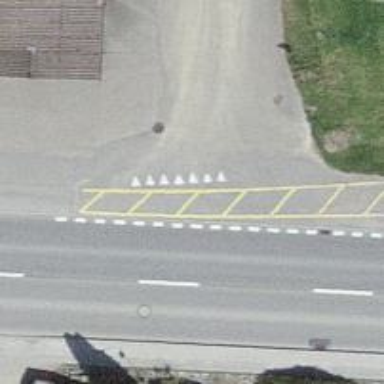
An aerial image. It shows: Road with "give way" sign.